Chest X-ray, PA view. Patient: 53 years old, sex F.
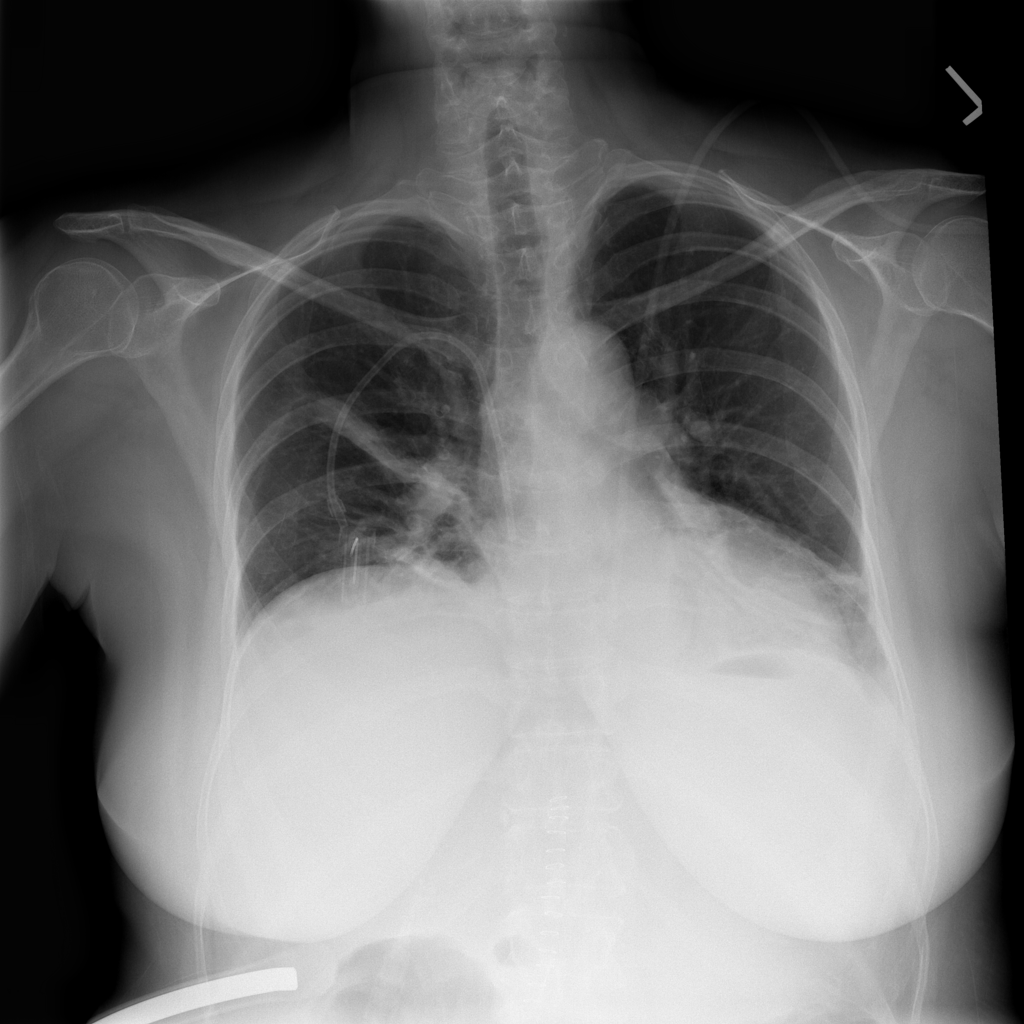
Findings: Atelectasis, Effusion